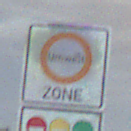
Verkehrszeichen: BeginnUmweltzone
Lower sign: FreistellungVomVerkehrsverbot1
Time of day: Night
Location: Outdoor (Nature)
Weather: Overcast
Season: NotSpecified
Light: Artificial